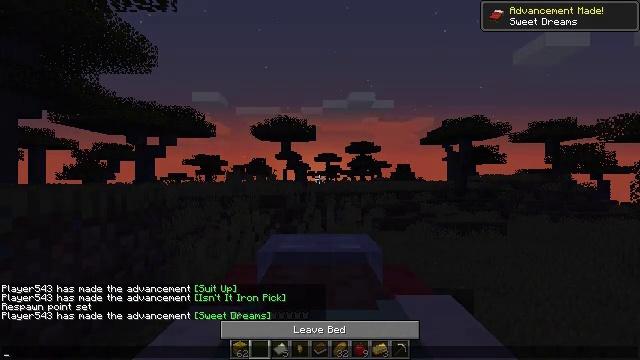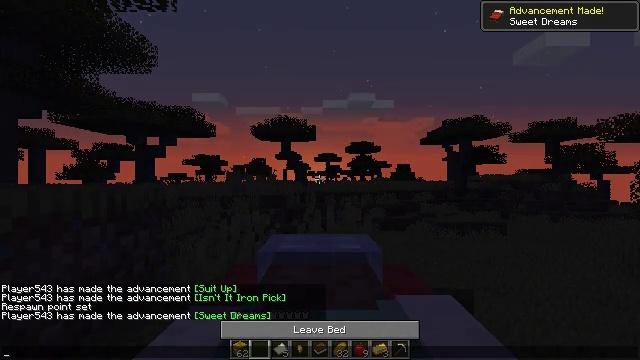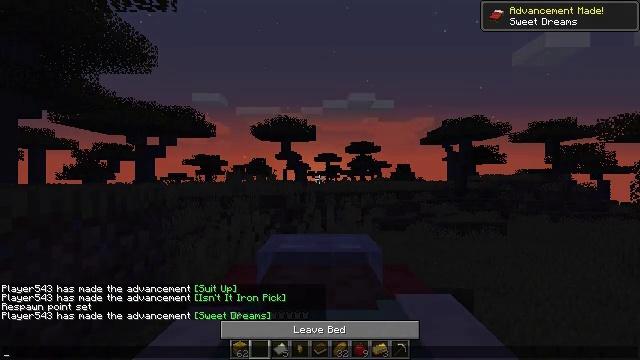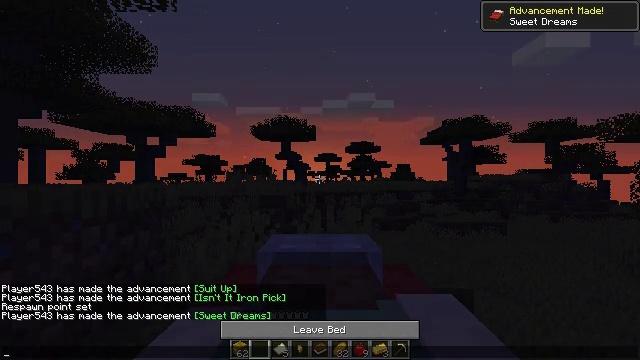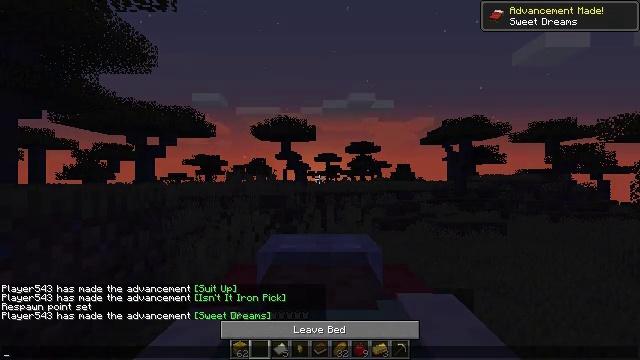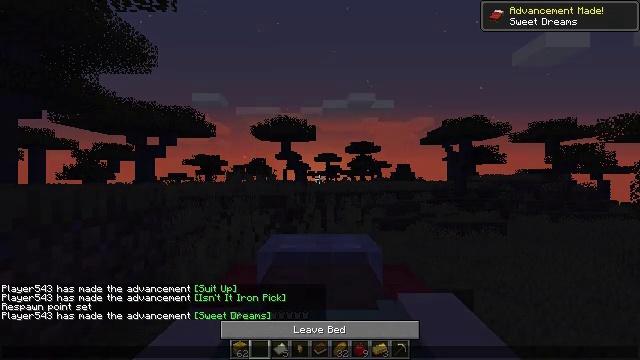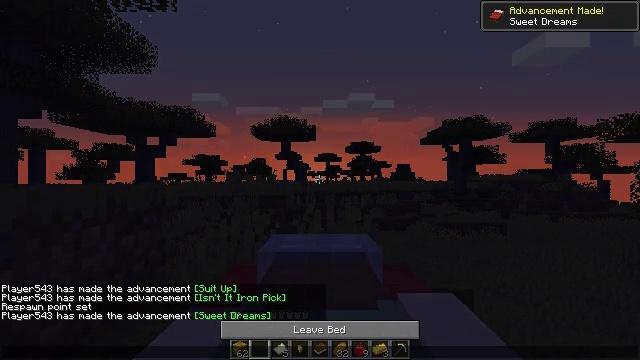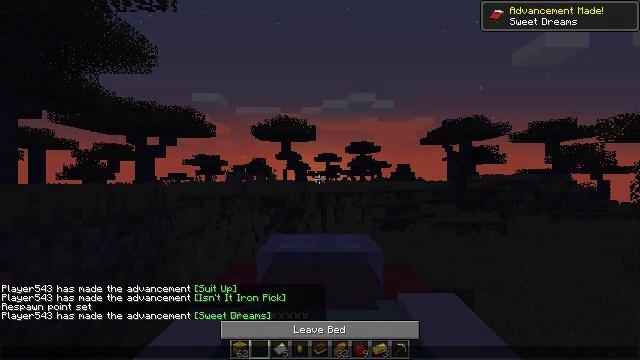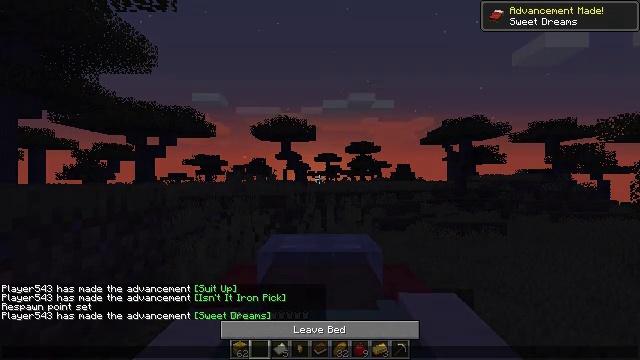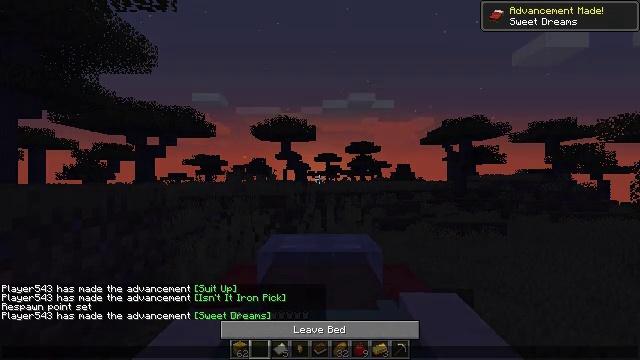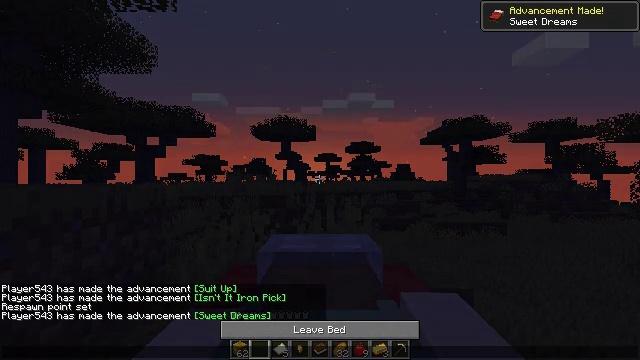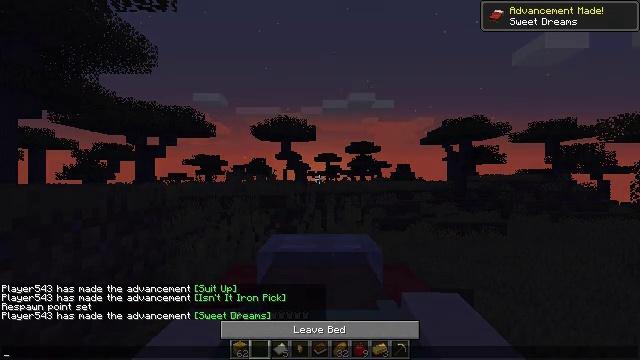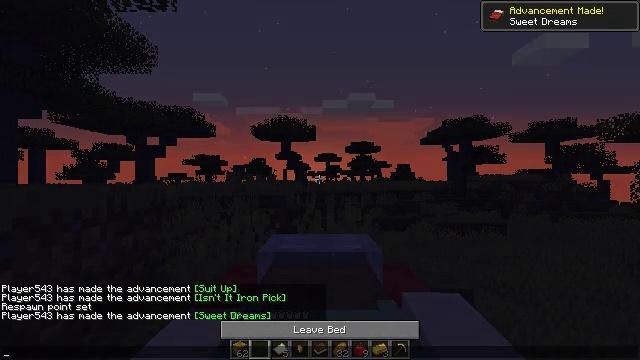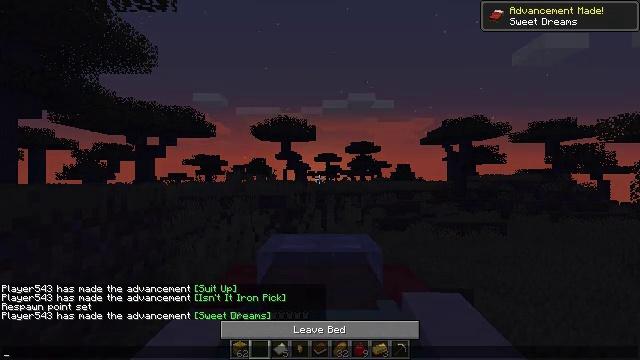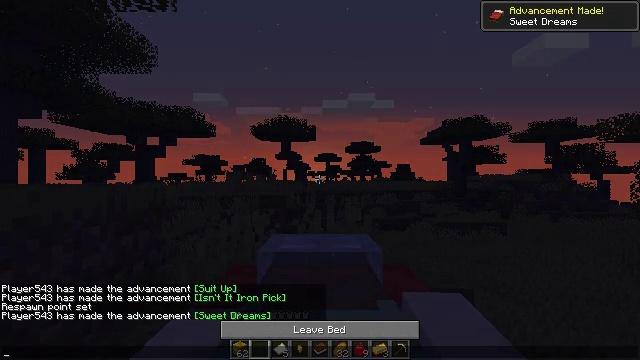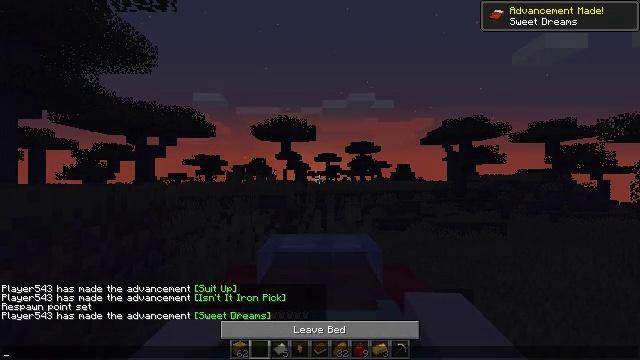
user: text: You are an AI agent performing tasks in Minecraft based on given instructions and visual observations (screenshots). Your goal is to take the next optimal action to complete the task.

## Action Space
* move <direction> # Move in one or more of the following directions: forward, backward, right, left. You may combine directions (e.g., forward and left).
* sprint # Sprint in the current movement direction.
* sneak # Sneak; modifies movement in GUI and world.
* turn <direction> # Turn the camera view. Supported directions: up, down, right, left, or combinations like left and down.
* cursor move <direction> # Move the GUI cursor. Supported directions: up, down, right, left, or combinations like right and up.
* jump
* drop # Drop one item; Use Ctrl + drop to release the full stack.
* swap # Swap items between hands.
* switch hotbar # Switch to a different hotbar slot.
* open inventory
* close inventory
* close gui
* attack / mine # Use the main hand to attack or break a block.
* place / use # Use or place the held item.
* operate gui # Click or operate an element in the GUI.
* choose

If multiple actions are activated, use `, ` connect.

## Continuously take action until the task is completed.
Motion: motion action
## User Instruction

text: Mine the red bed from the ground.
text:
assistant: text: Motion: no_op
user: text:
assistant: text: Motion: no_op
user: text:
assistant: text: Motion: no_op
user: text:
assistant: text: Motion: no_op
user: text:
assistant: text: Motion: no_op
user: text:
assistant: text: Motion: no_op
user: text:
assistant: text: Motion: no_op
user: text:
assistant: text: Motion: no_op
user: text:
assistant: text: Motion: no_op
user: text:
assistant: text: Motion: no_op
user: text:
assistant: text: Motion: no_op
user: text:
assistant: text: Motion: no_op
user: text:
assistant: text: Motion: no_op
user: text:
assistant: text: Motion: no_op
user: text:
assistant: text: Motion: no_op
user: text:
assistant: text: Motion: no_op
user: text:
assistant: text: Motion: no_op
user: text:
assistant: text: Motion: no_op
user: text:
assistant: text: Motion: no_op
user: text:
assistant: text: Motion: no_op
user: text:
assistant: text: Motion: no_op
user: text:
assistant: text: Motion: no_op
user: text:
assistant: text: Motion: no_op
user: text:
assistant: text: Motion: no_op
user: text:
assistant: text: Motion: no_op
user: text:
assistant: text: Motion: no_op
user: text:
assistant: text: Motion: no_op
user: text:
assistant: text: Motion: no_op
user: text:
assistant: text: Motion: no_op
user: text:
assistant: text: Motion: no_op